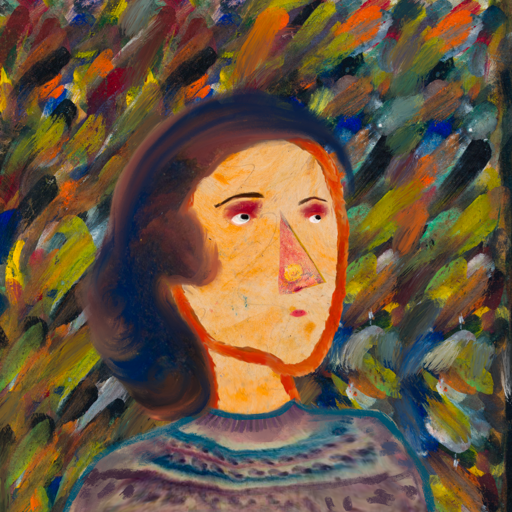
Background: An_Impression, Head And Neck Side: Experience, Face Side: Irani, Bust: HillGirl, Hair Side: Mother_And_Son_Son, Head Accessory: Blank, Second Necklace: Blank, Necklace: Blank, Baby: Blank